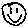
Label: smiley face